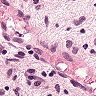
Metastatic tissue present: no